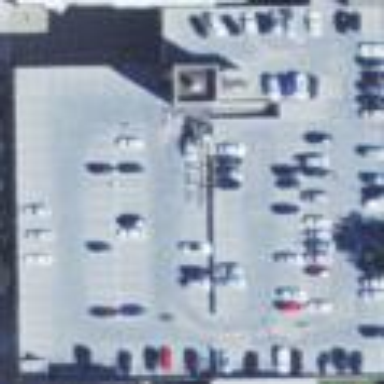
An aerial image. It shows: Retail building.